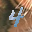
Label: 4